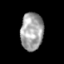
Tissue: skin
Cell type: Epithelial cells
Senescence score: 0.2632
Nuclear area (px): 837
Mean DAPI intensity: 162.148